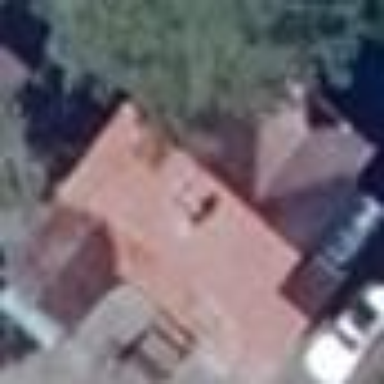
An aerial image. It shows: Detached building.